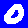
Digit: 0